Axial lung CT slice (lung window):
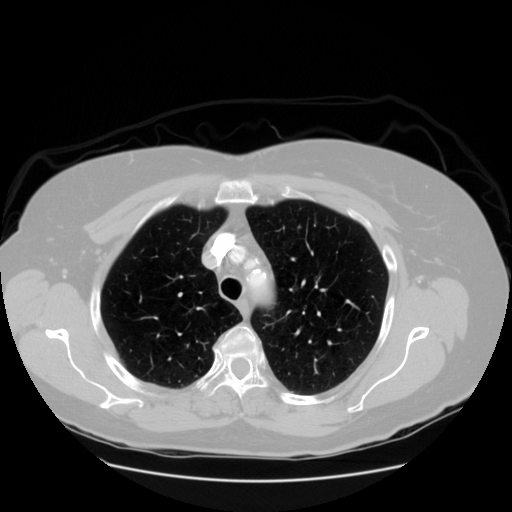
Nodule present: no